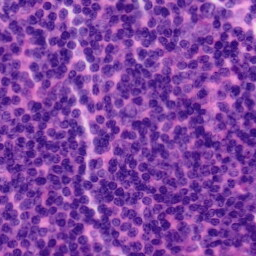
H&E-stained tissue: Tonsil